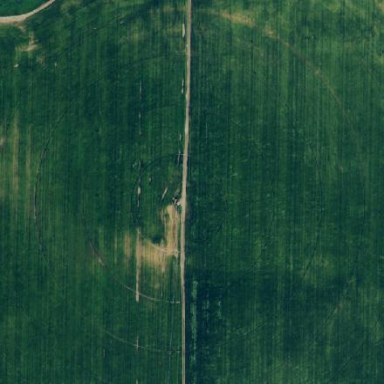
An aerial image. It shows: Farmland with pivot irrigation system.